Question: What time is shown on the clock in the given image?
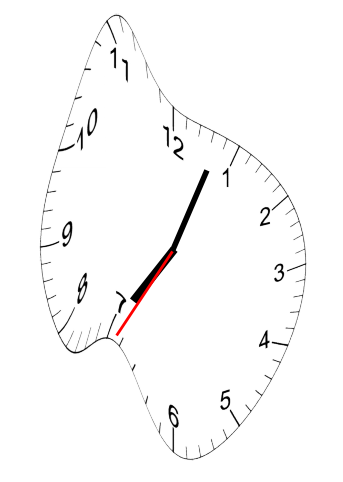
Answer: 07:03:35